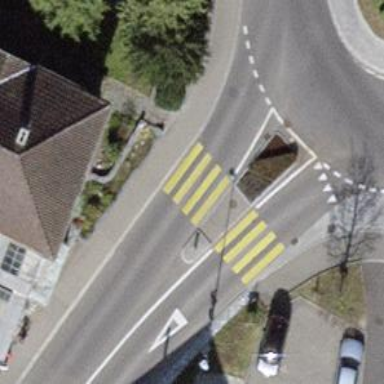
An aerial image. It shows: Traffic calming island.